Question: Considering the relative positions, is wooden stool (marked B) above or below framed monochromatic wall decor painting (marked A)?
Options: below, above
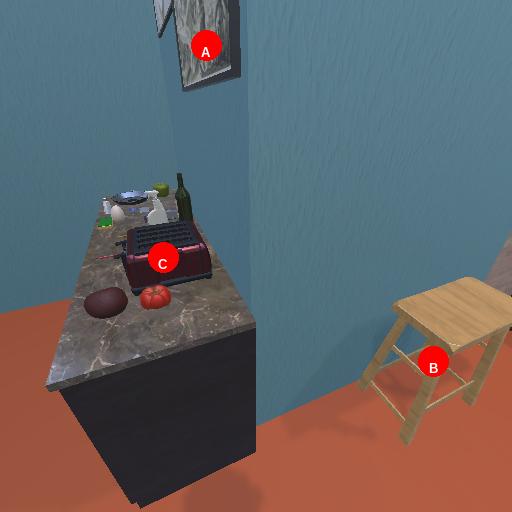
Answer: below